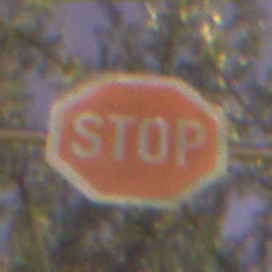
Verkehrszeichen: Stop
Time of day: Night
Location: Outdoor (Suburban)
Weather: PartlyCloudy
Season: NotSpecified
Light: Artificial